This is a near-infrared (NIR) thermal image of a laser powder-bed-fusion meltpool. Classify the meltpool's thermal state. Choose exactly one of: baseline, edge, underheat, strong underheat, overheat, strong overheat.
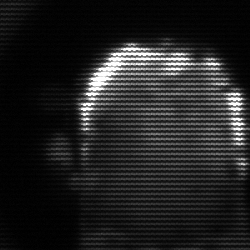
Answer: strong underheat